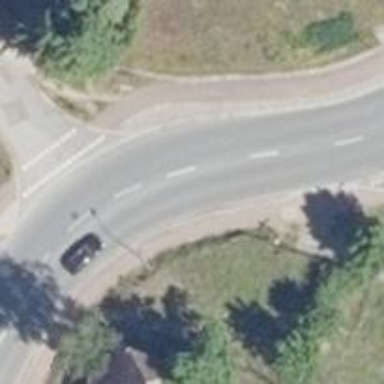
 with sidewalks on both sides and cycle track."